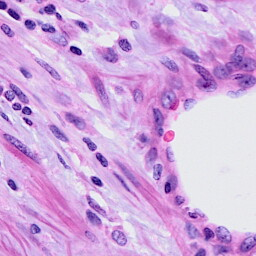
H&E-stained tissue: Cervix